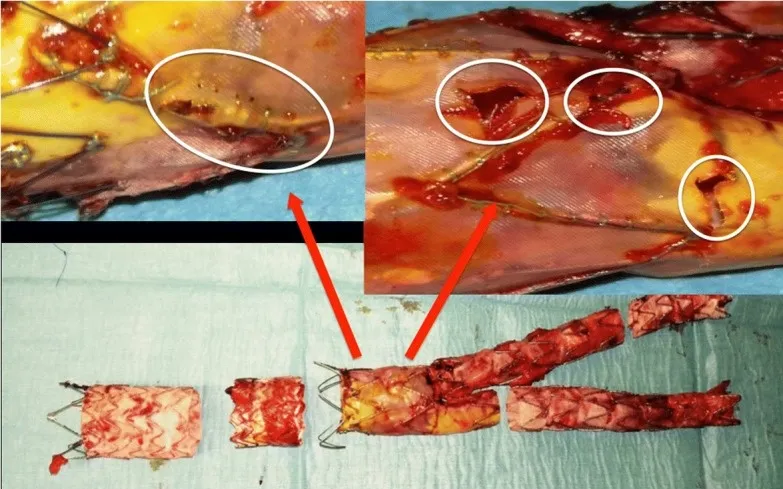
Endograft removed: tears on endograft fabric on the proximal portion of main body, the running suture of the first support stent was also broken.
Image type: pathology (immunostaining)